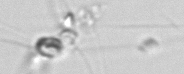
Label: Chaetoceros_socialis